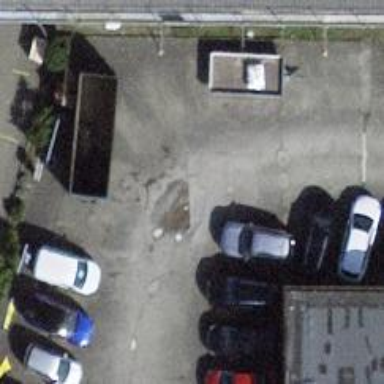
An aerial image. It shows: Driveway made of paving stones.